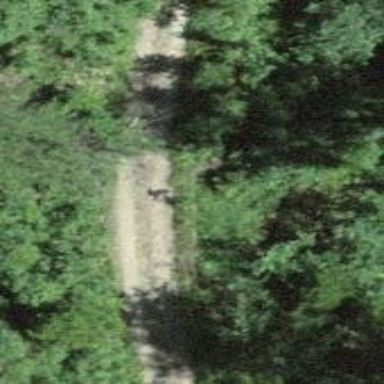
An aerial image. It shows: Gravel track with grade2 tracktype.